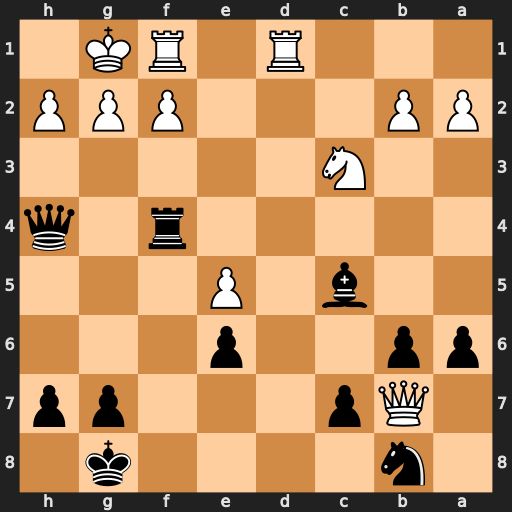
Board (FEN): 1n4k1/1Qp3pp/pp2p3/2b1P3/5r1q/2N5/PP3PPP/3R1RK1
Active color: b
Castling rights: -
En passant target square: -
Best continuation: Bxf2+ Rxf2 Qxf2+ Kh1 Qf1+ Rxf1 Rxf1#